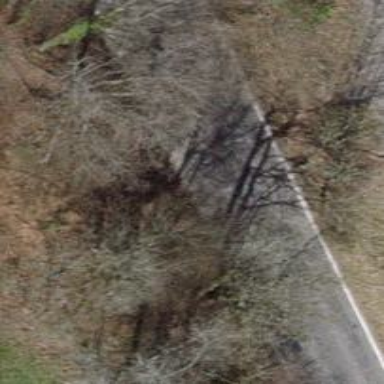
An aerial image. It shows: Paved path.